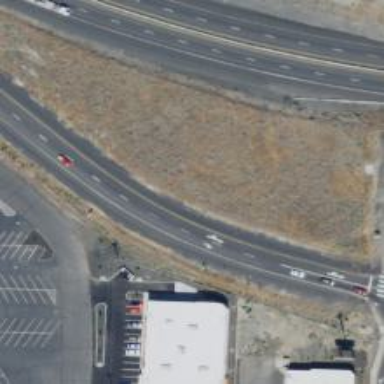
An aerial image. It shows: Trunk link highway.